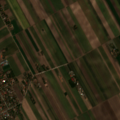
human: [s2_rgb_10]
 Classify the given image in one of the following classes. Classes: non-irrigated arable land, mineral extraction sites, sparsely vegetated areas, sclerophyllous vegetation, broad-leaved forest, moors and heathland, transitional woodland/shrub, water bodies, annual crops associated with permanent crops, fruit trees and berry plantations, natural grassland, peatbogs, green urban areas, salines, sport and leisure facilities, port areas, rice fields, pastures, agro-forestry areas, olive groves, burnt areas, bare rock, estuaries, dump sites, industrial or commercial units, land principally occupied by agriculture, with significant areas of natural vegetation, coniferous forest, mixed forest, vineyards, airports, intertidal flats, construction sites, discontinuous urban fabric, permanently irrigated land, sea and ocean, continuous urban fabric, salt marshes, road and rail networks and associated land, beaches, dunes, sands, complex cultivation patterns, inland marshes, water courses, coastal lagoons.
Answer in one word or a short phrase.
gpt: discontinuous urban fabric, non-irrigated arable land